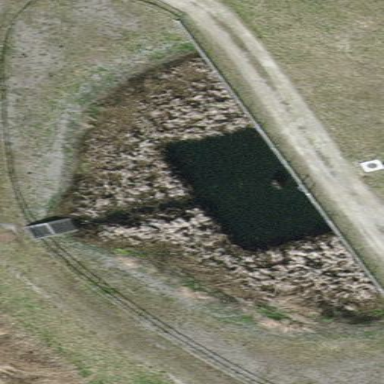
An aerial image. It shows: Wetland area.